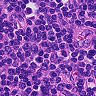
Metastatic tissue present: no